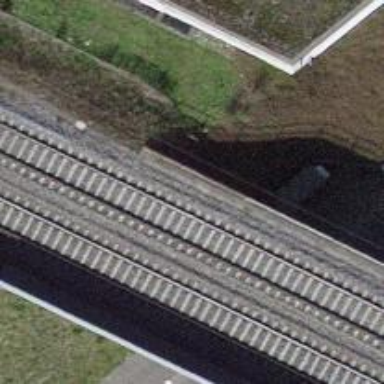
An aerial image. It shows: Single-track railway with electrified contact lines.